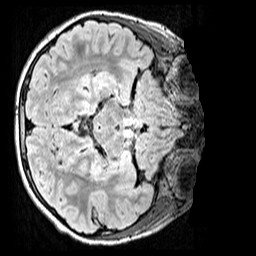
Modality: FLAIR
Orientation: axial
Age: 9
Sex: male
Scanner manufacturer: siemens
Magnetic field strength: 3 T
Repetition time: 5 s
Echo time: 0.388 s